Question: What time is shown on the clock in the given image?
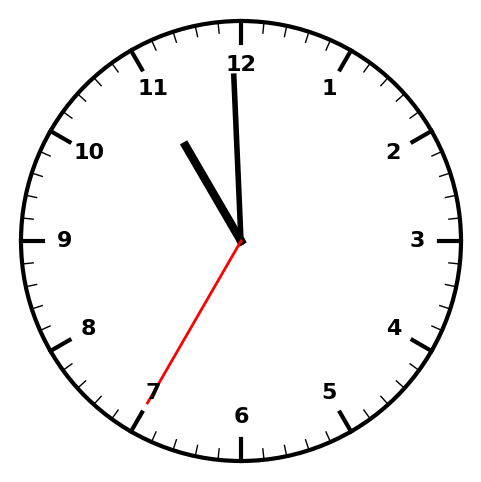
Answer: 10:59:35